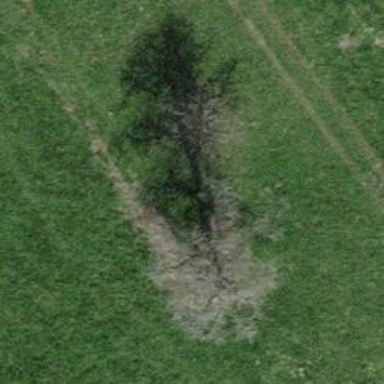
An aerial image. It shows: Broadleaved tree with lush foliage.